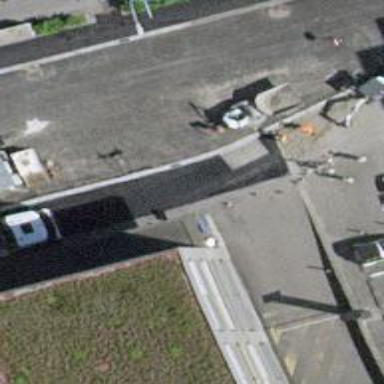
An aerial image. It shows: Bus stop with platform for public transport.